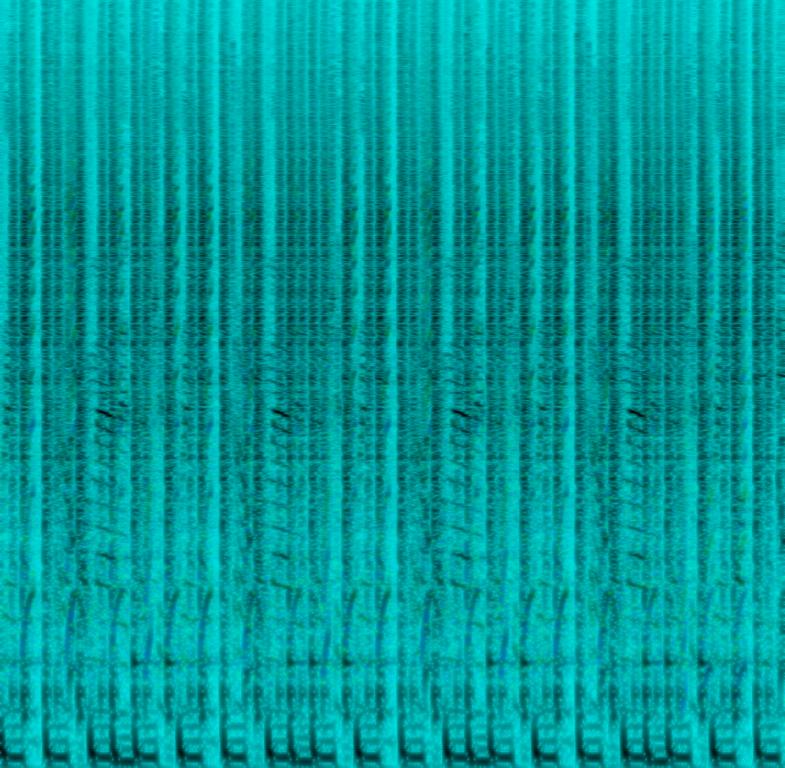
The low quality recording features an electro song that consists of repetitive, high pitched female vocals, alongside exciting male vocals, over groovy bass, punchy kick, energetic snare hits and repetitive synth lead melody. It sounds groovy, energetic, aggressive and hypnotic - due to the repetitiveness.